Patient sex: M
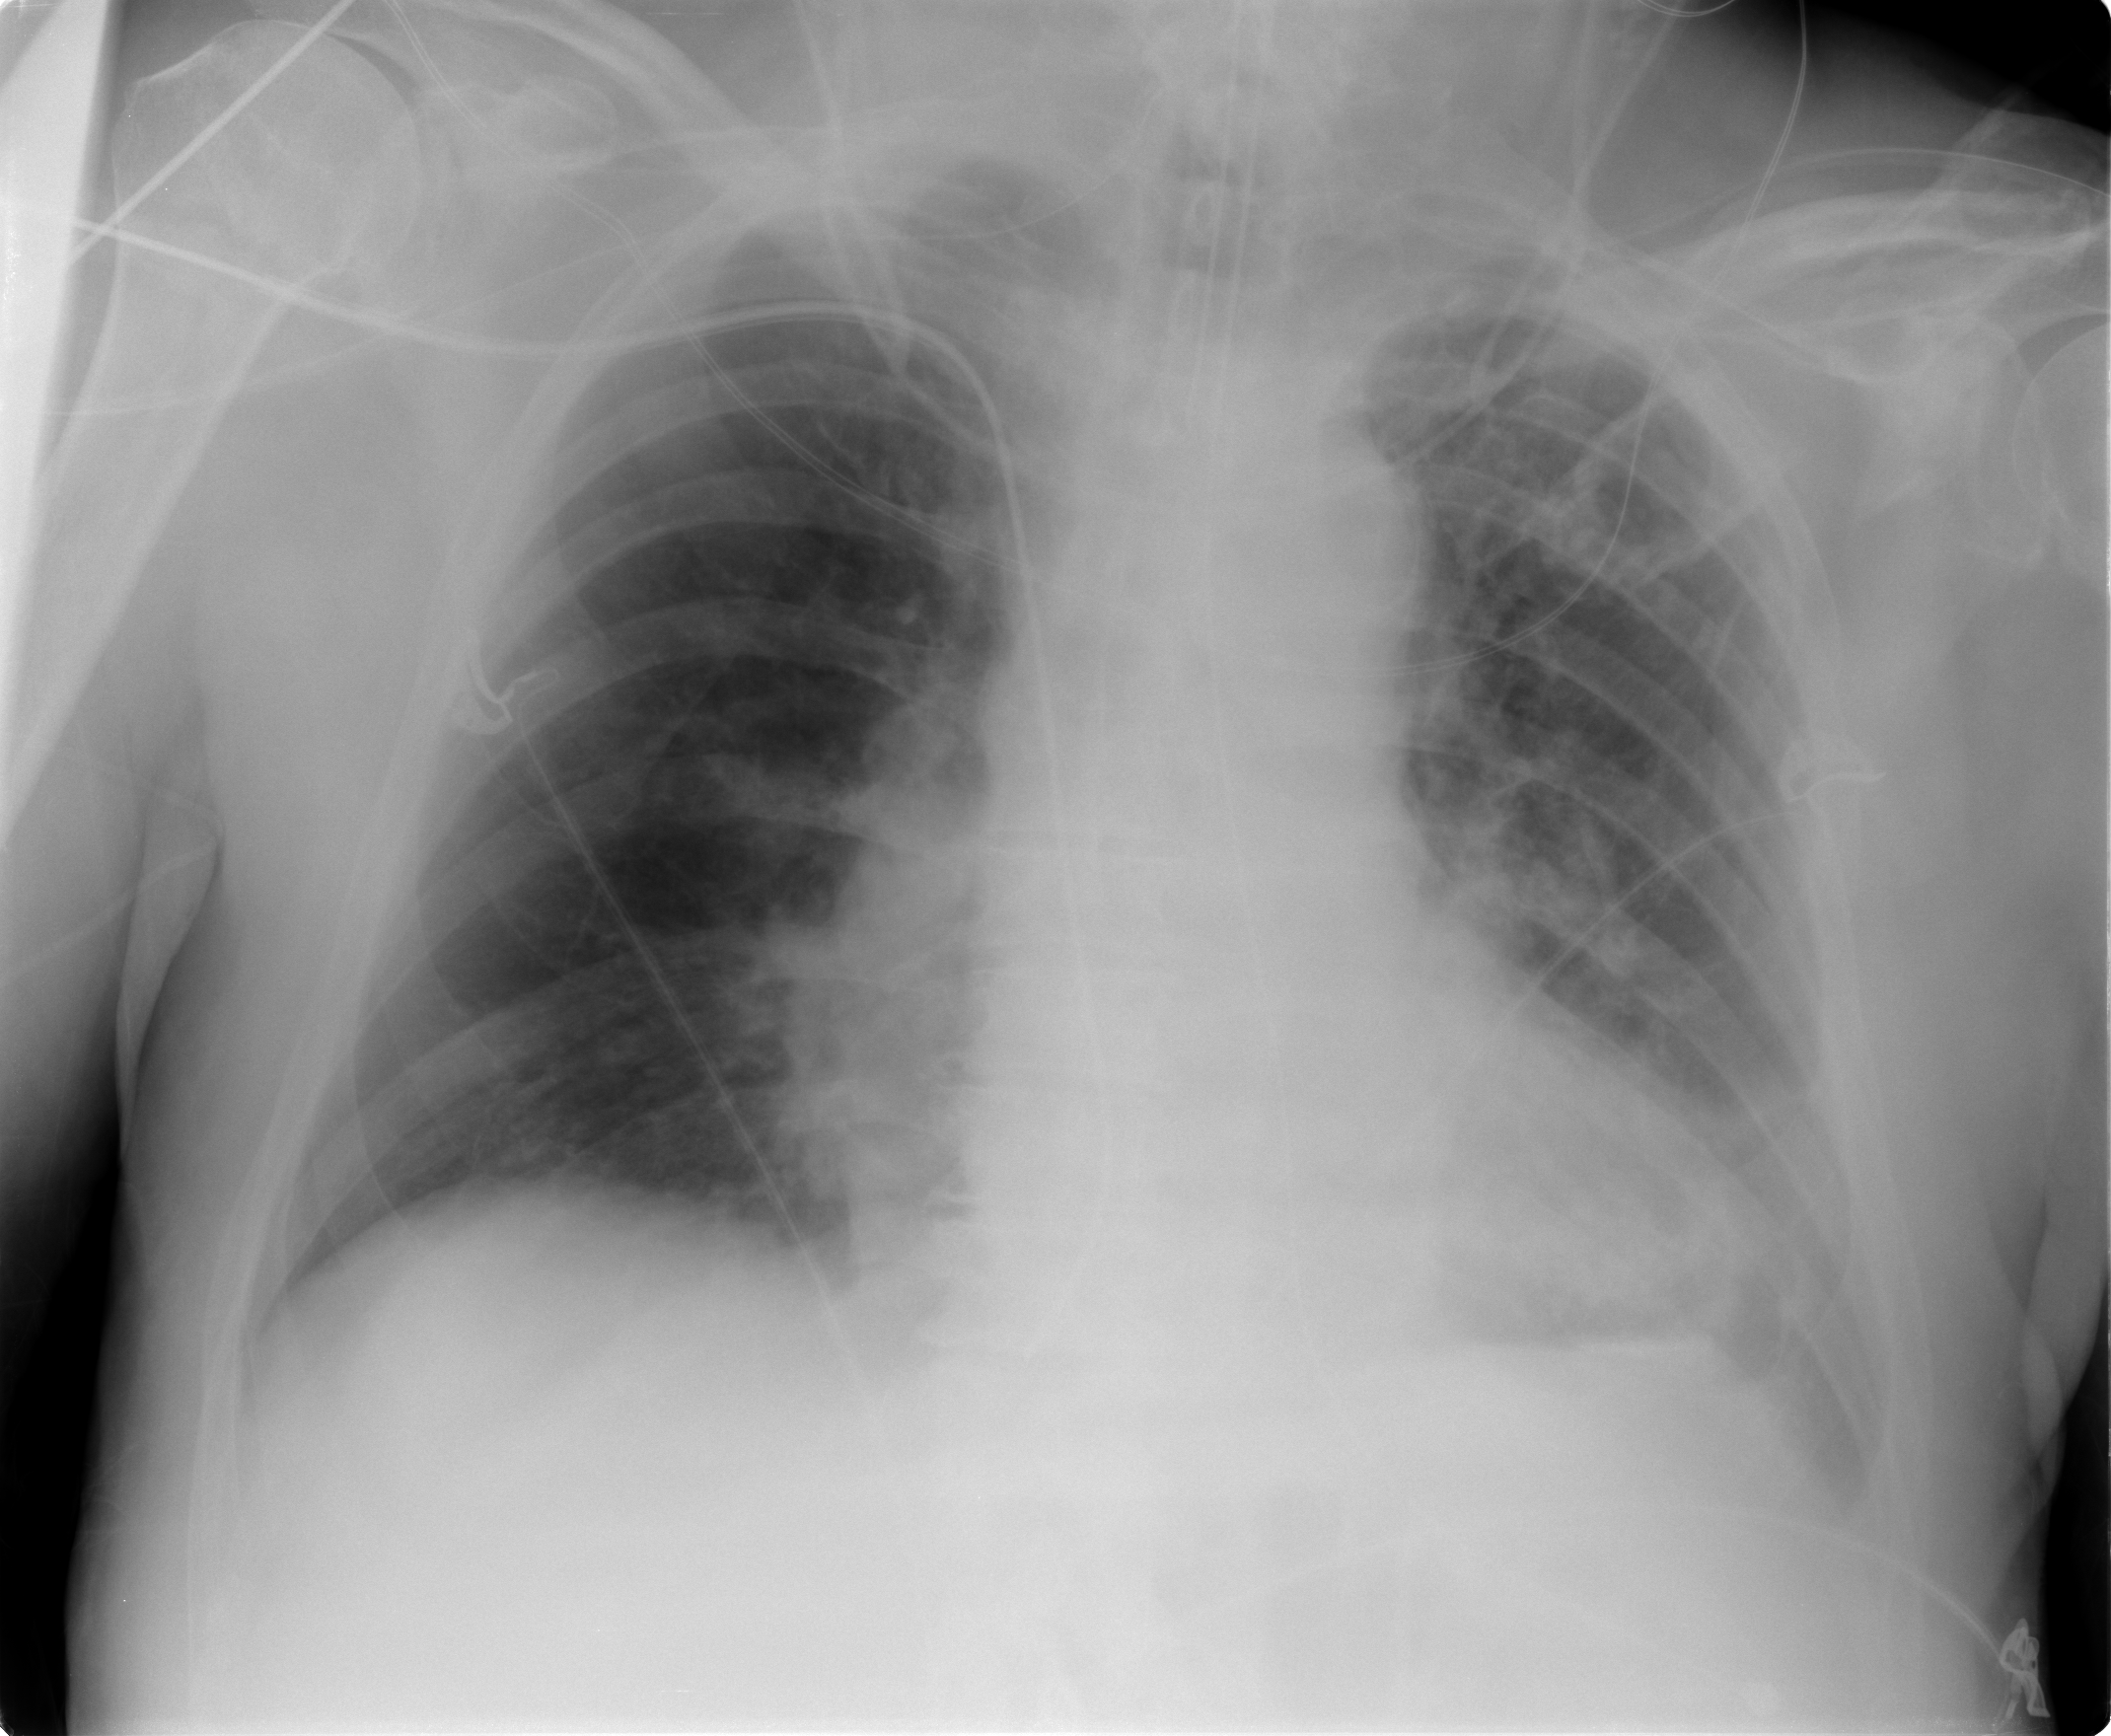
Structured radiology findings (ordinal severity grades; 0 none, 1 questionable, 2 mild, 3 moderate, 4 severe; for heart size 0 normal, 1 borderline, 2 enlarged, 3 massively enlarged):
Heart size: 2
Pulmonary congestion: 0
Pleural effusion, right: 0
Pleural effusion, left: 2
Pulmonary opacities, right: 0
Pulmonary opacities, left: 0
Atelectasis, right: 0
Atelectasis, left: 1